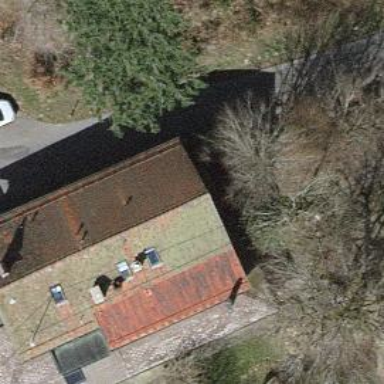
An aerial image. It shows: Detached building with gabled roof.